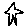
Label: star